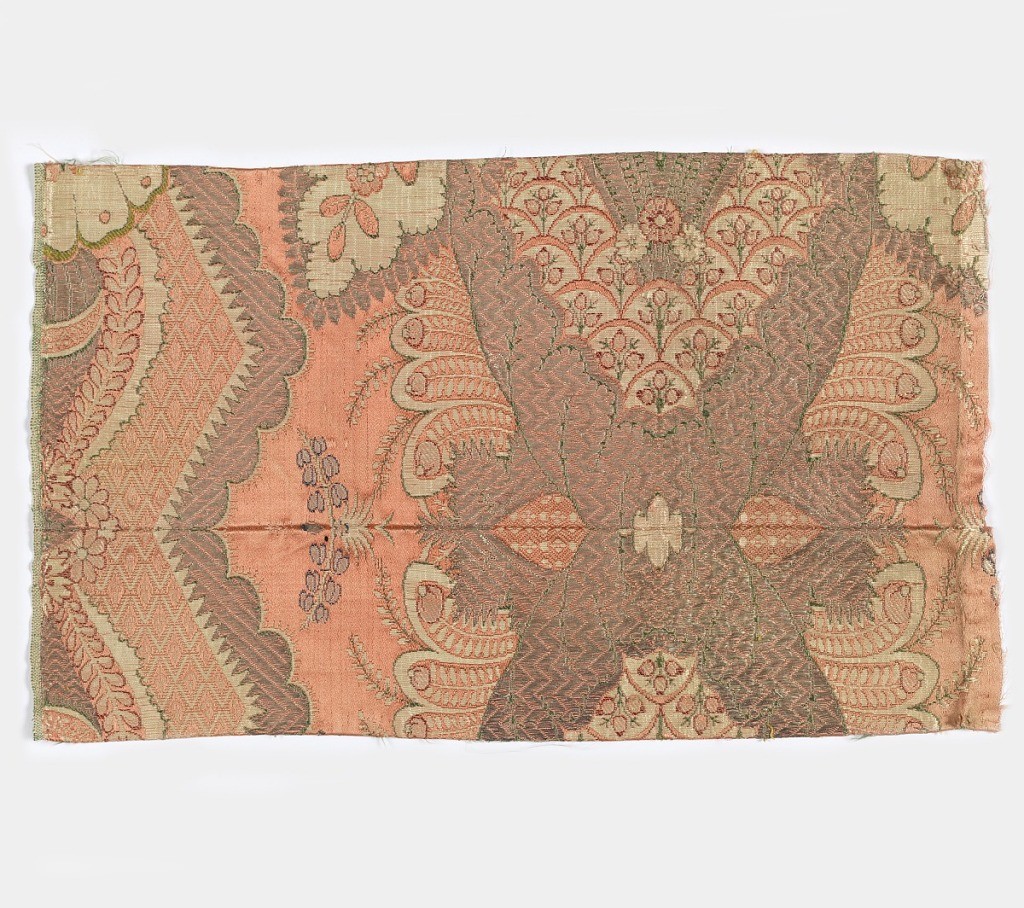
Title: Fragment
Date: ca. 1725
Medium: silk, metallic yarns Technique: compound satin weave with supplementary weft patterning (brocaded)
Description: Fragment of brocaded silk, probably a symmetrical design. Pink and silver design showing a central column of silver chevron, on either side from which springs plant stems with multiple leaves. To the left, meandering bands of leaves, diaper pattern and scallops.